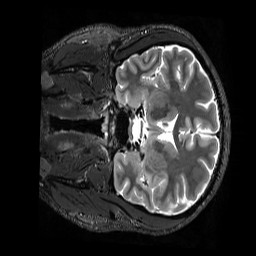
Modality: T2w
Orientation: coronal
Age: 24
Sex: male
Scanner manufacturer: siemens
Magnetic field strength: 3 T
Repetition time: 3.2 s
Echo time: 0.728 s